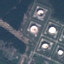
Label: Industrial